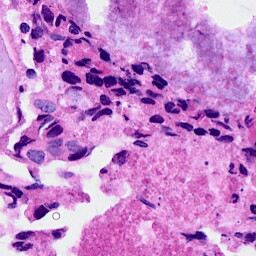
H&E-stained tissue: Breast